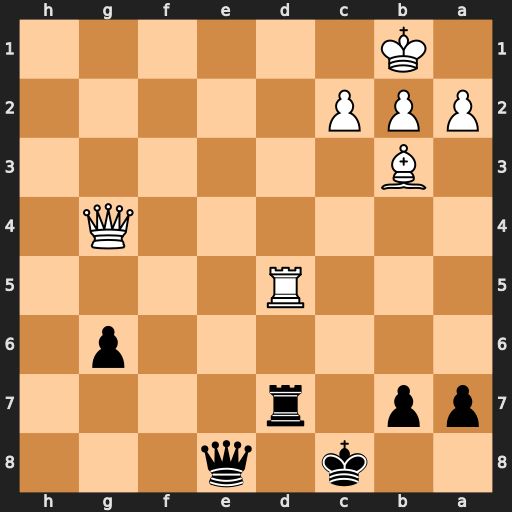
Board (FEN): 2k1q3/pp1r4/6p1/3R4/6Q1/1B6/PPP5/1K6
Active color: b
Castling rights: -
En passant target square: -
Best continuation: Qe1+ Rd1 Qxd1+ Qxd1 Rxd1#